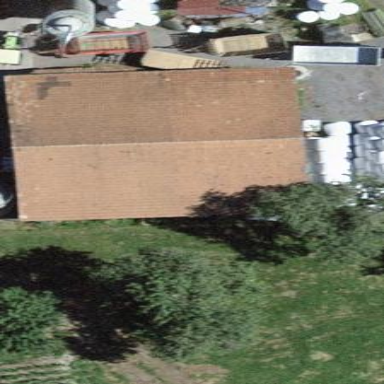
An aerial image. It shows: Rural barn.